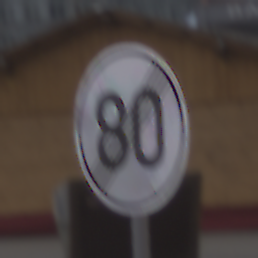
Verkehrszeichen: EndeGeschwindigkeit80
Umgebung: Outdoor, Urban
Tageszeit: MorningAfternoon
Wetter: Overcast
Licht: Natural
Jahreszeit: NotSpecified
Kontrast: LowContrast